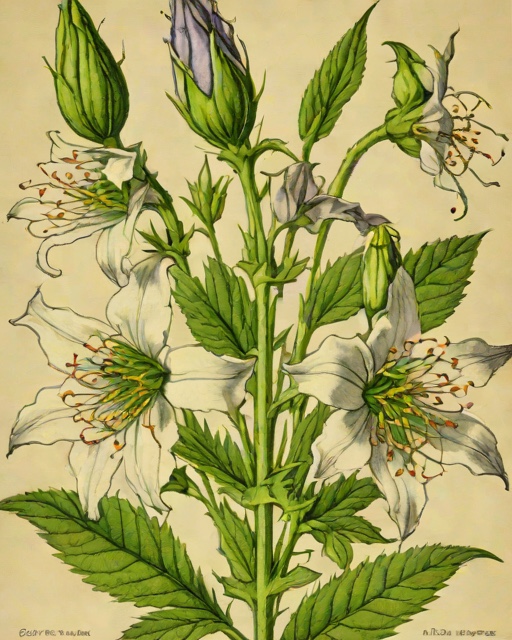
Category: Thank You